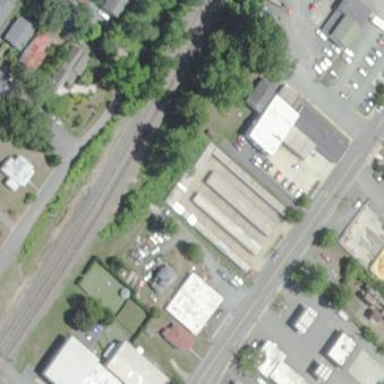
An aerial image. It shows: Commercial building.